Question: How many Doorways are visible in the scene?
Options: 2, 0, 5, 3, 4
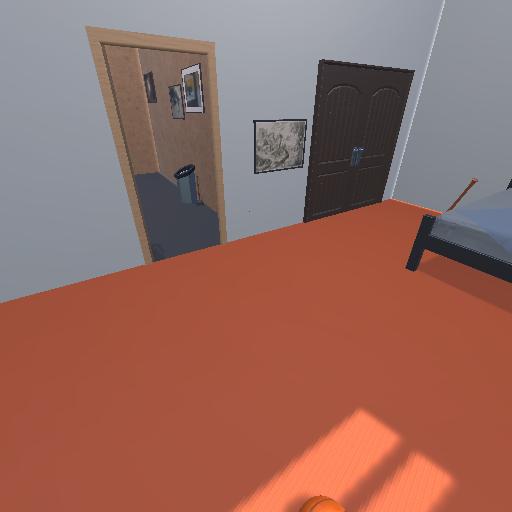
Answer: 2